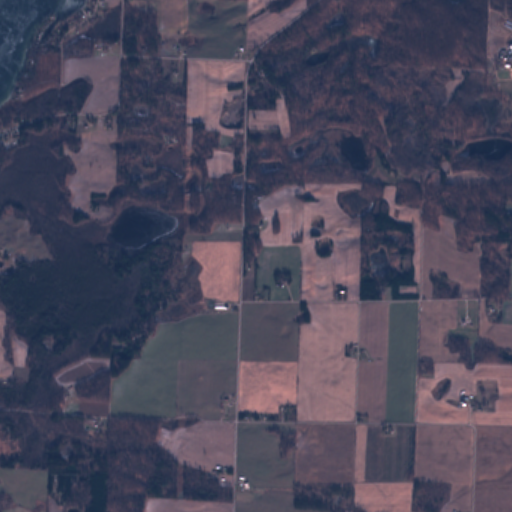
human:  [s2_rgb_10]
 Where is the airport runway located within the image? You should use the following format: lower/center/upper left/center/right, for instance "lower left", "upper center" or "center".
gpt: The airport runway is located in the lower right of the image.
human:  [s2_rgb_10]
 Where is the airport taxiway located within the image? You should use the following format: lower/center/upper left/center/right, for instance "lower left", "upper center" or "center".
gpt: The airport taxiway is located in the lower right of the image.
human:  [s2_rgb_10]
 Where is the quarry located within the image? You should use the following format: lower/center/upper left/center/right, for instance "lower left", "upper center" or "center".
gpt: The quarry is located in the upper center of the image.
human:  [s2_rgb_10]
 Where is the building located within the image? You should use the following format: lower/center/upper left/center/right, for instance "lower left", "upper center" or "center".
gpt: The building is located in the left of the image.
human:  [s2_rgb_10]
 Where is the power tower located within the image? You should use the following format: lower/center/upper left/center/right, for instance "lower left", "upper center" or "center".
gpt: There is no power tower in the image.